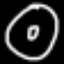
Label: donut